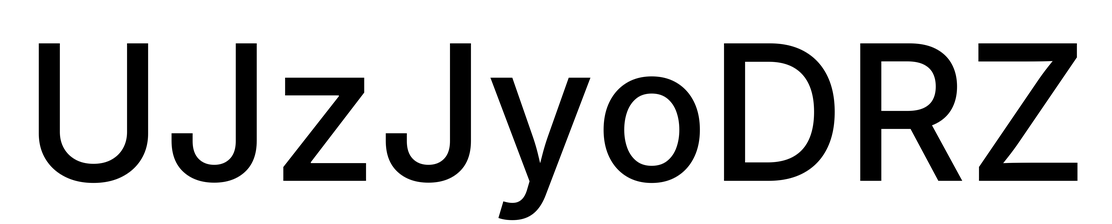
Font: Inter_Medium